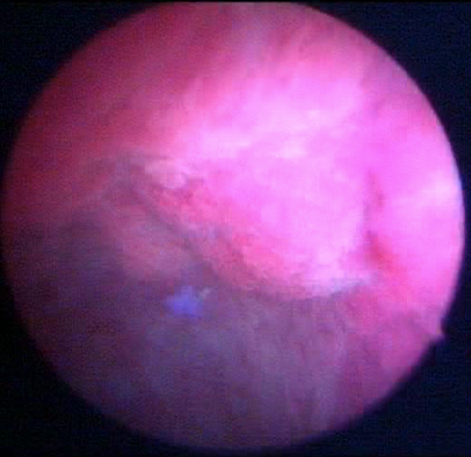
Modality: BLC
Class: Malignant
Subclass: HighGradePapillary
Lesion: L1
Stage: Ta
Morphology: Papillary
Bladder cancer association: Yes